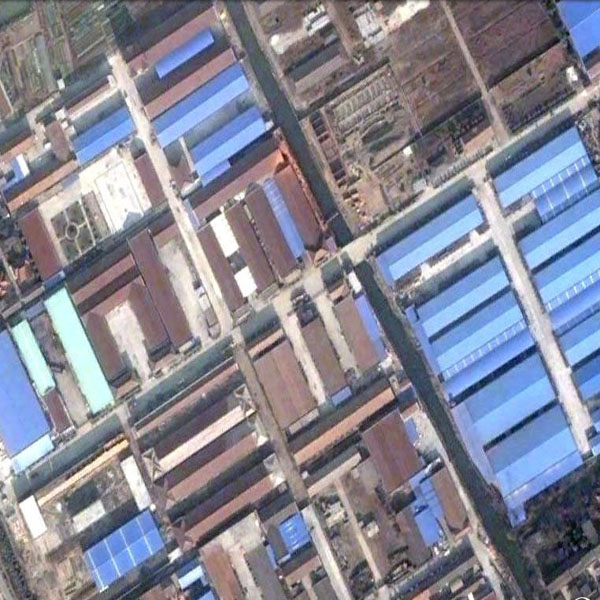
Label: Industrial